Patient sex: M
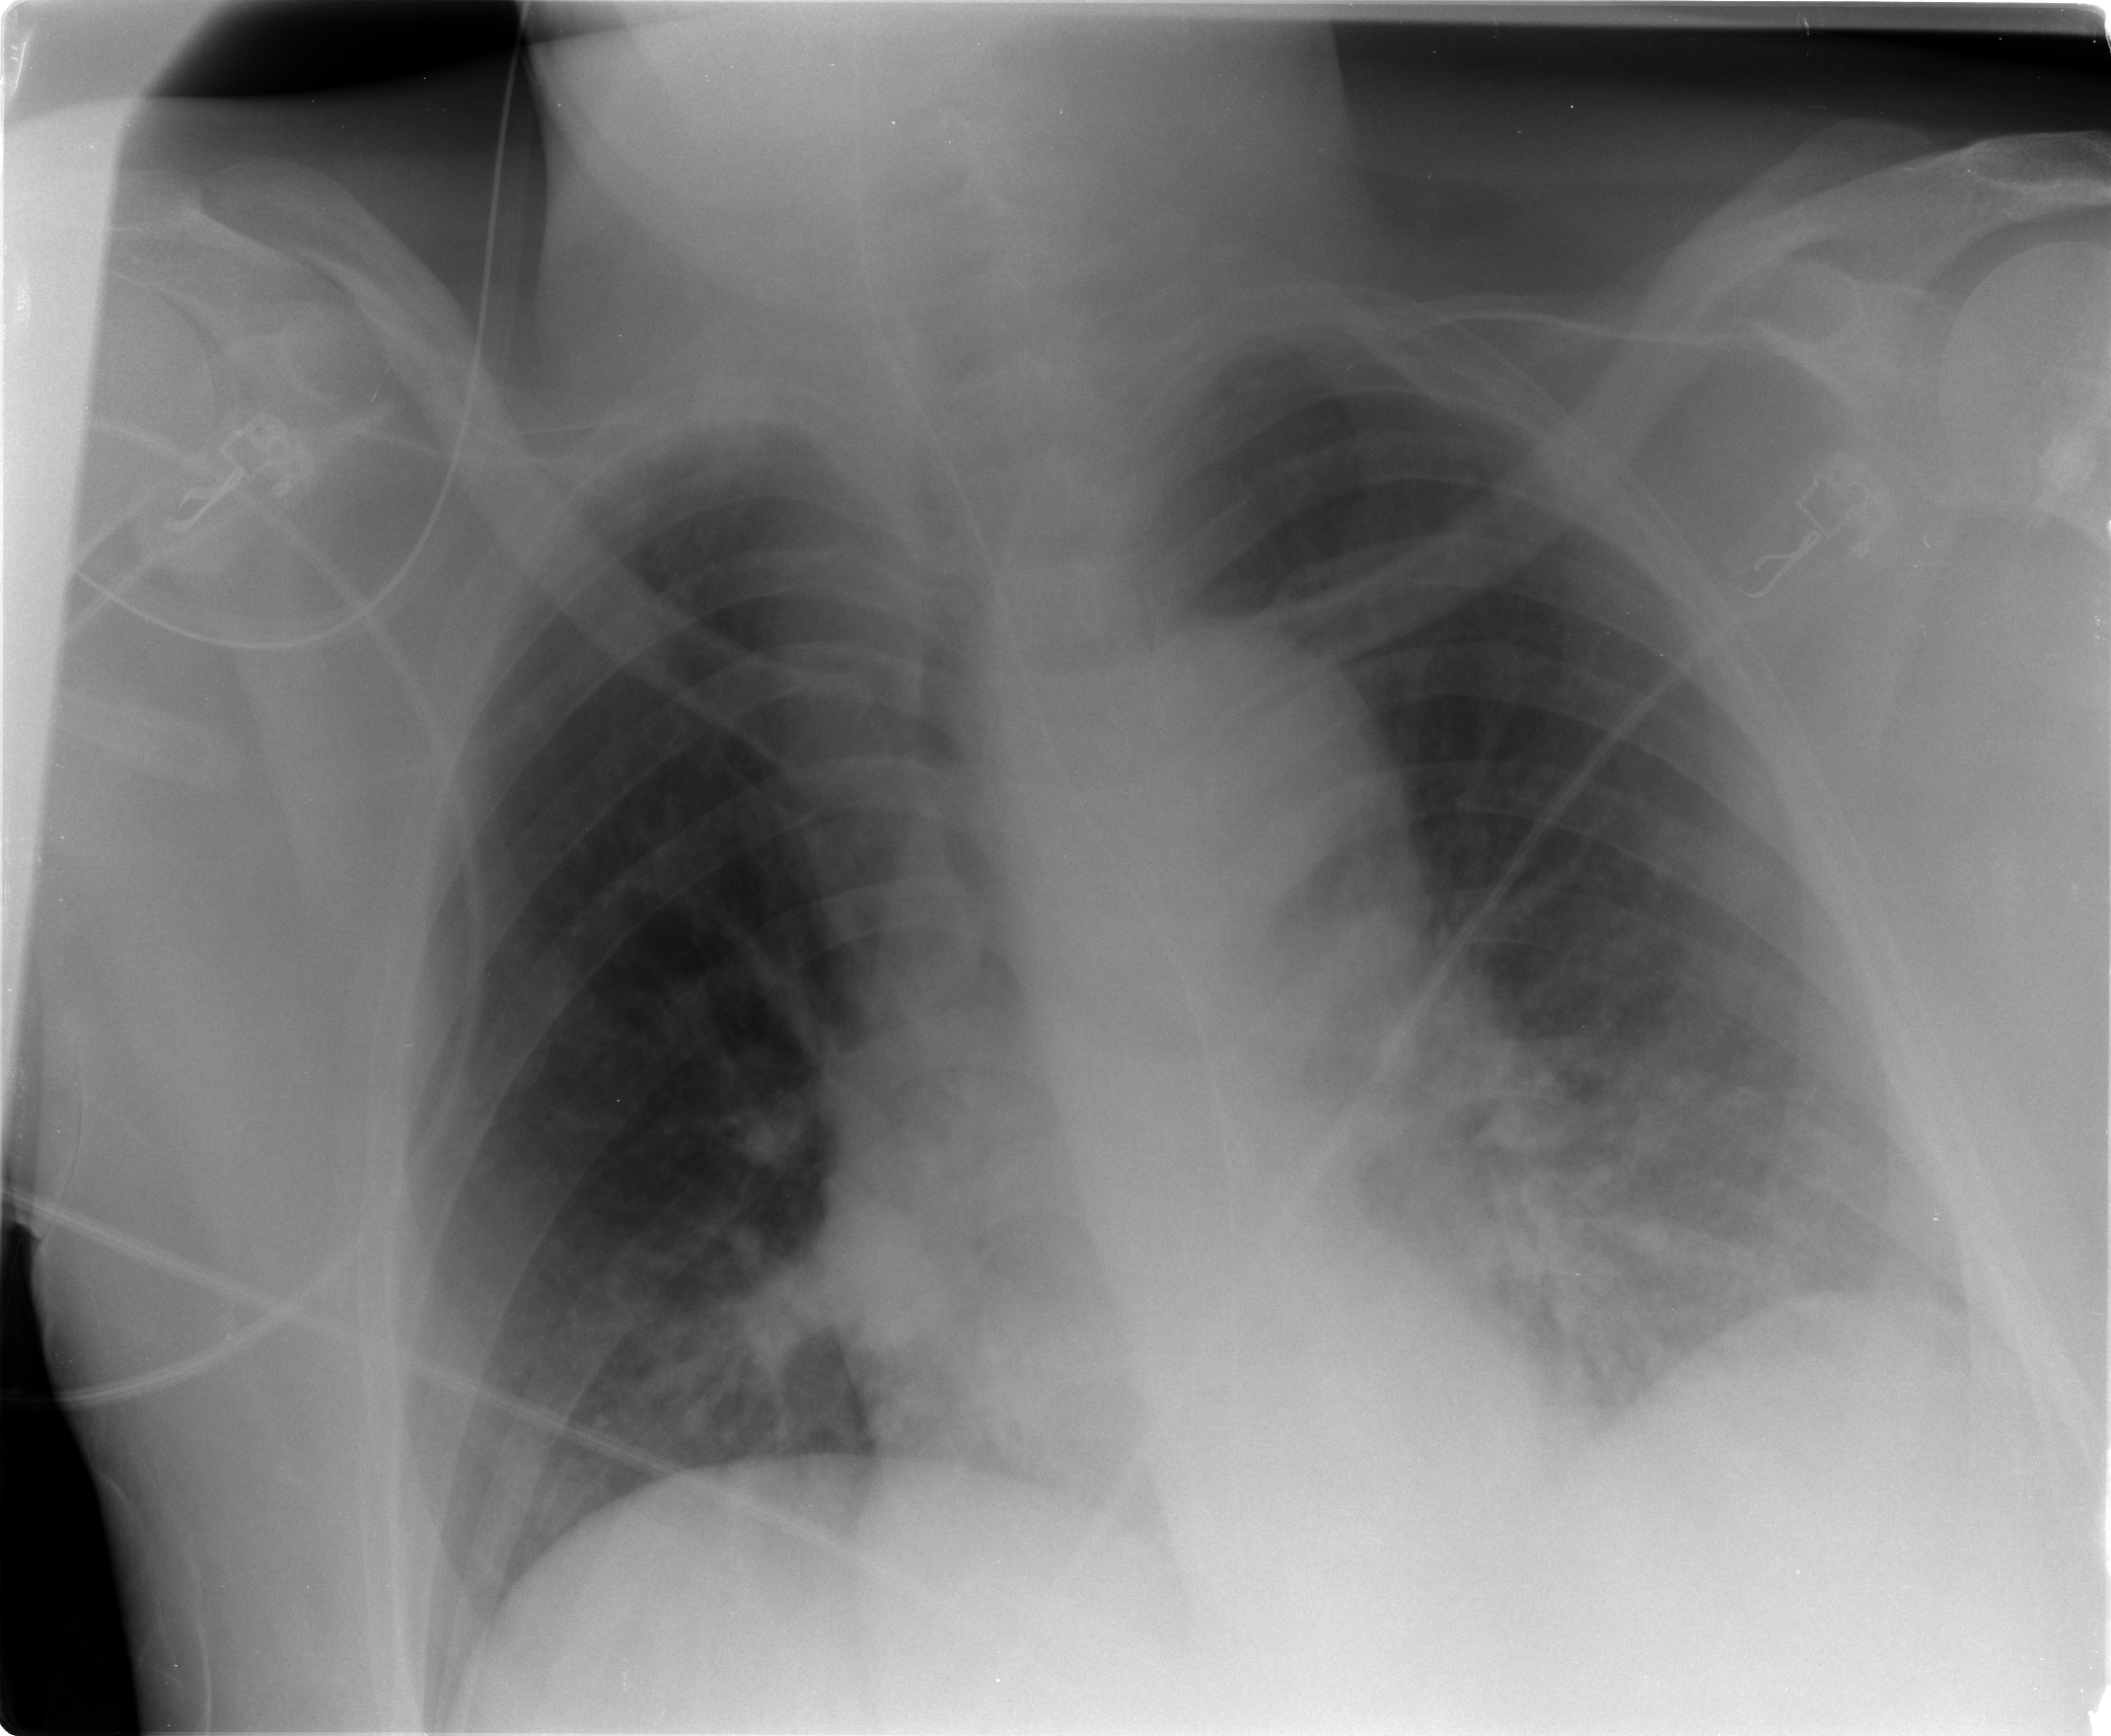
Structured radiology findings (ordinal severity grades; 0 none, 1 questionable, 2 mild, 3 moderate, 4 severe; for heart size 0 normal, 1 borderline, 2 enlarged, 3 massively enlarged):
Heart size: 0
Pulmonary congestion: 1
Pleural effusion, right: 0
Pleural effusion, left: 1
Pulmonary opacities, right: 1
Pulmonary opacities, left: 2
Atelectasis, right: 2
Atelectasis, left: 2